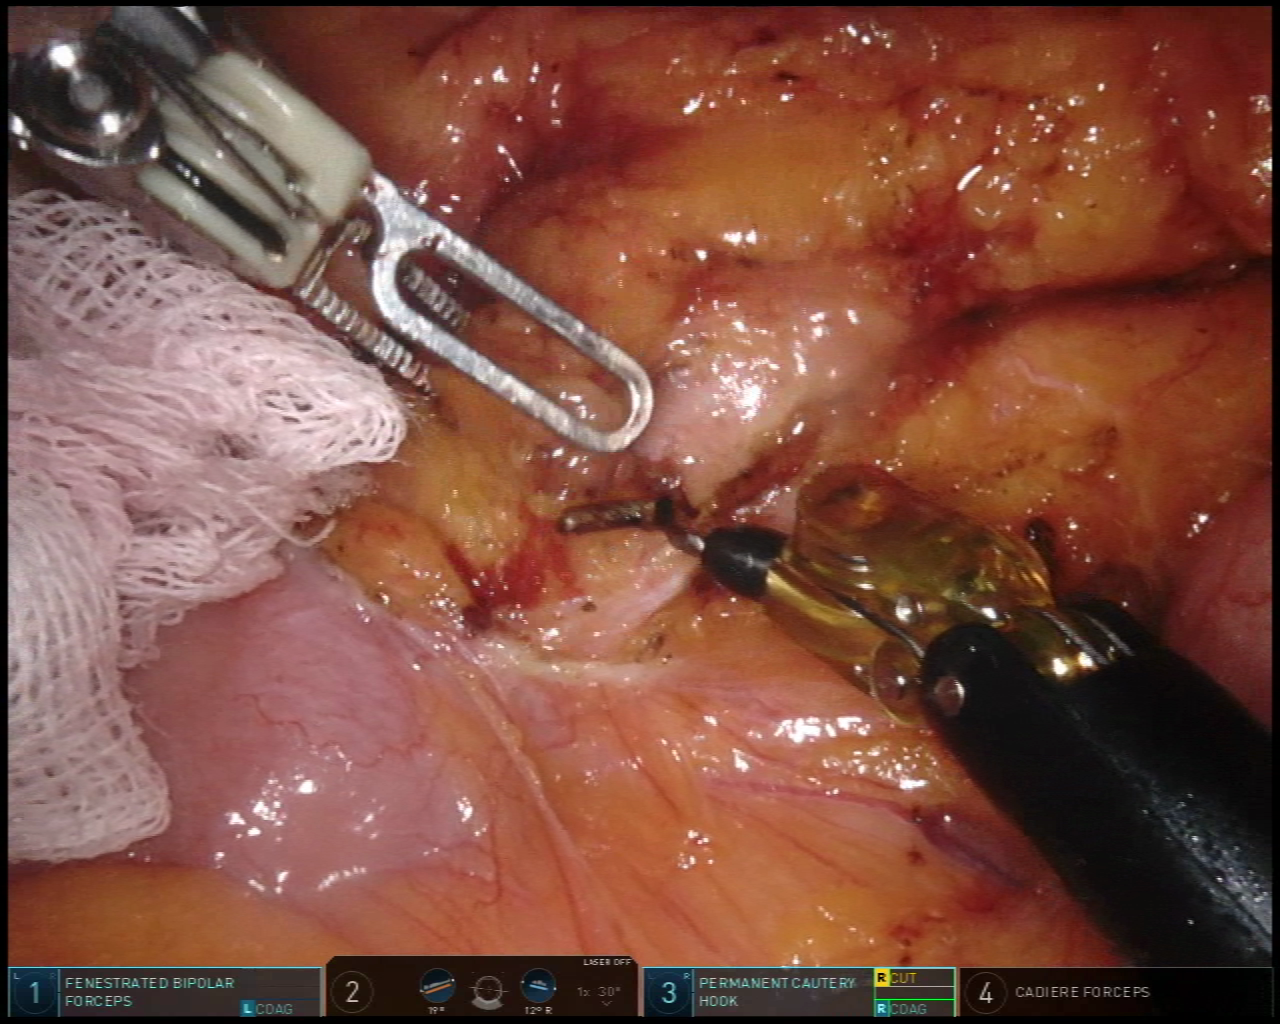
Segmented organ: inferior_mesenteric_artery
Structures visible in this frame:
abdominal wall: no
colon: no
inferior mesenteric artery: yes
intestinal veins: no
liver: no
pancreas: no
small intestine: yes
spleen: no
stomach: no
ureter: no
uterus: no
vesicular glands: no